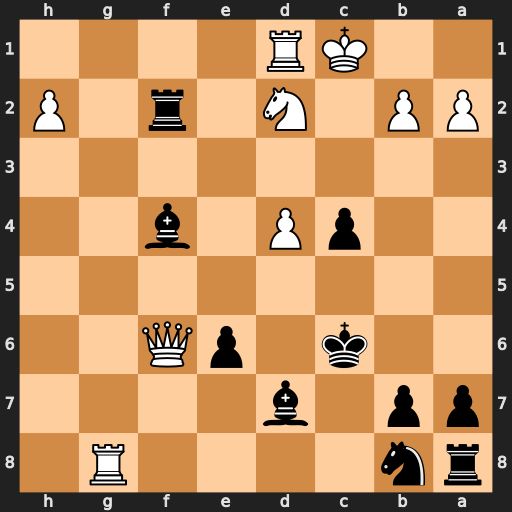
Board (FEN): rn4R1/pp1b4/2k1pQ2/8/2pP1b2/8/PP1N1r1P/2KR4
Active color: b
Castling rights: -
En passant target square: -
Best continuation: Bxd2+ Rxd2 Rxf6